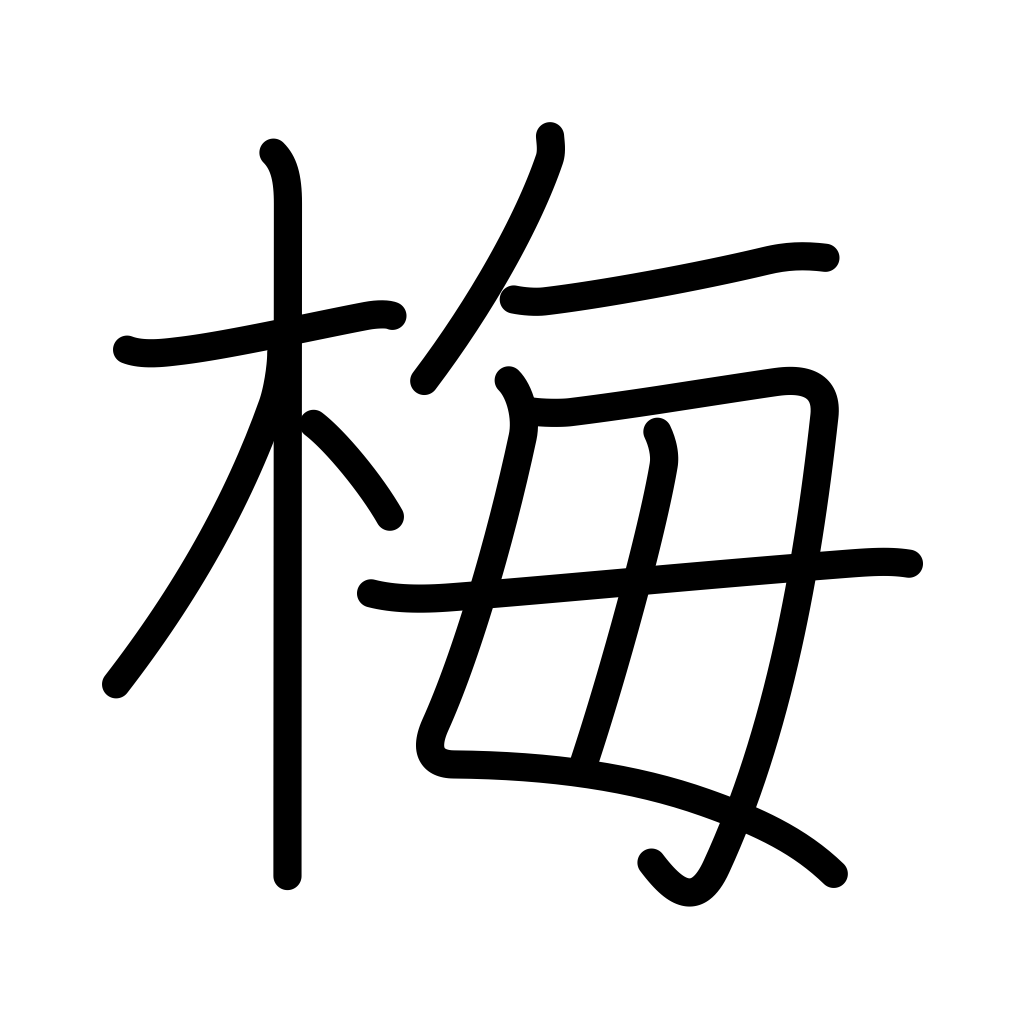
Meaning: plum